Question: Hi I have created a MS SQL query it is generating perfect results. But I need to change the values of rows and columns. I have searched over internet and learned about PIVOT to change the orientation. I have created some small queries but I am not able to use it with joins and group by any help will be appreciated.
Here is my query and output
'''
SELECT AttendanceDate,count(attendance)AS attendanceCount,AttOPt.Name AS AttendanceStatus,emp.Name AS MarkedBy FROM Attendance
LEFT OUTER JOIN AttendanceOption AttOPt
ON AttOPt.ID=Attendance
LEFT OUTER JOIN Employee emp
on MarkedBy=emp.Id
GROUP BY AttendanceDate,Attendance,MarkedBy,AttOPt.Name,emp.Name
'''

I like output like this:
'''
AttendanceDate Present Absent Half Day WithoutNotification MarkedBy
14-08-2013 11 0 0 0 Anuj Koundal
30-08-2013 4 3 2 2 Anuj Koundal
'''
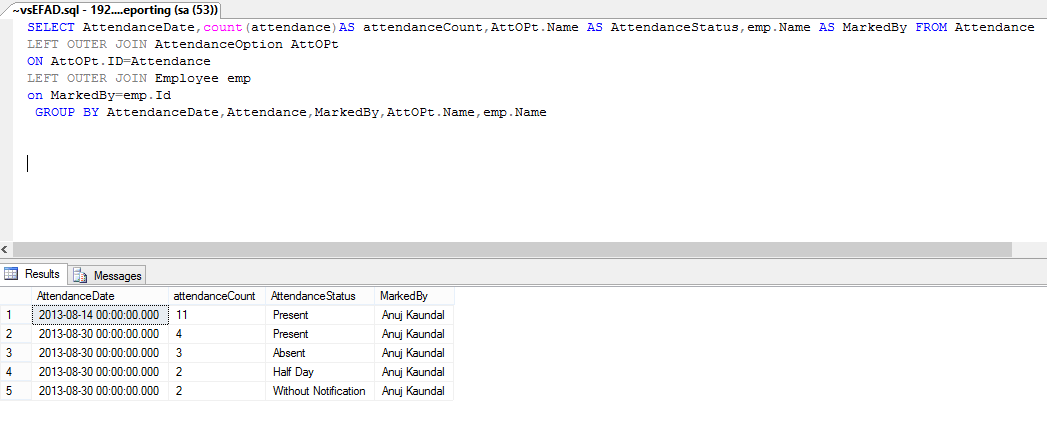
Answer: Try this one -
'''
SELECT *
FROM (
SELECT AttendanceDate
, attendanceCount = COUNT(attendance)
, AttendanceStatus = AttOPt.name
, MarkedBy = emp.name
FROM Attendance
LEFT JOIN AttendanceOption AttOPt ON AttOPt.id = Attendance
LEFT JOIN Employee emp ON MarkedBy = emp.id
GROUP BY
AttendanceDate
, Attendance
, AttOPt.name
, emp.name
) t
PIVOT
(
SUM(attendanceCount)
FOR AttendanceStatus IN ([Present], [Absent], [Half Day], [WithoutNotification])
) p
ORDER BY AttendanceDate DESC
'''
'''
-- variant #1
SELECT
AttendanceDate
, MarkedBy
, [Present] = ISNULL([Present], 0)
, [Absent] = ISNULL([Absent], 0)
, [Half Day] = ISNULL([Half Day], 0)
, [WithoutNotification] = ISNULL([WithoutNotification], 0)
FROM (
...
) t
PIVOT
(
...
) p
-- variant #2
SELECT *
FROM (
SELECT
AttendanceDate
, attendanceCount = COUNT(attendance)
, AttendanceStatus = AttOPt.name
, MarkedBy = emp.name
FROM Attendance
JOIN AttendanceOption AttOPt ON AttOPt.id = Attendance
JOIN Employee emp ON MarkedBy = emp.id
GROUP BY ALL
AttendanceDate
, Attendance
, AttOPt.name
, emp.name
) t
PIVOT
(
...
) p
'''
'''
DECLARE @Columns NVARCHAR(MAX)
SELECT @Columns = STUFF((
SELECT DISTINCT ', [' + a.name + ']'
FROM dbo.Attendance t
JOIN dbo.AttendanceOption a ON a.id = t.Attendance
FOR XML PATH(''), TYPE).value('.', 'VARCHAR(MAX)'), 1, 2, '')
DECLARE @ColumnsNULLs NVARCHAR(MAX)
SELECT @ColumnsNULLs = STUFF((
SELECT DISTINCT ', [' + a.name + '] = ISNULL([' + a.name + '], 0)'
FROM dbo.Attendance t
JOIN dbo.AttendanceOption a ON a.id = t.Attendance
FOR XML PATH(''), TYPE).value('.', 'VARCHAR(MAX)'), 1, 2, '')
DECLARE @SQL NVARCHAR(MAX)
SELECT @SQL = '
SELECT AttendanceDate, ' + @ColumnsNULLs + ', MarkedBy
FROM (
SELECT AttendanceDate
, attendanceCount = COUNT(attendance)
, AttendanceStatus = AttOPt.name
, MarkedBy = emp.name
FROM Attendance
LEFT JOIN AttendanceOption AttOPt ON AttOPt.id = Attendance
LEFT JOIN Employee emp ON MarkedBy = emp.id
GROUP BY
AttendanceDate
, Attendance
, AttOPt.name
, emp.name
) t
PIVOT
(
SUM(attendanceCount)
FOR AttendanceStatus IN (' + @Columns + ')
) p
ORDER BY AttendanceDate DESC'
PRINT @SQL
EXEC sys.sp_executesql @SQL
'''
Output -
'''
AttendanceDate Absent Half Day Present Without Notification MarkedBy
----------------------- ----------- ----------- ----------- -------------------- ---------------
2013-08-30 00:00:00.000 3 2 4 2 Anuj Kaundal
2013-08-14 00:00:00.000 0 0 11 0 Anuj Kaundal
'''